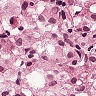
Metastatic tissue present: yes